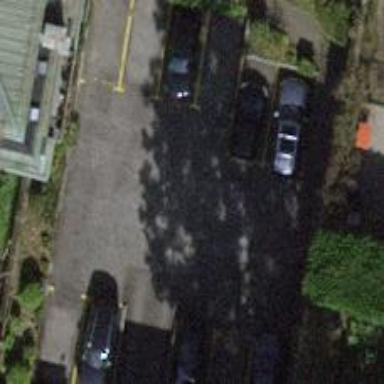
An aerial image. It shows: Parking aisle designated as service road.